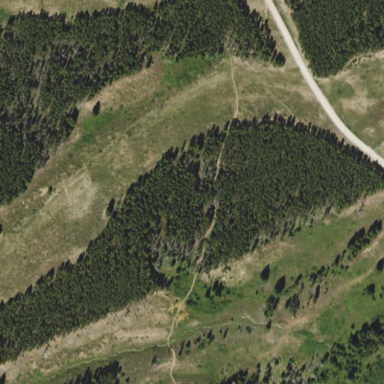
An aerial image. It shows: Woodland with evergreen needle-leaved trees.